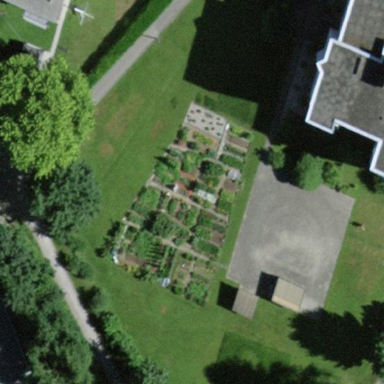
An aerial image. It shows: Garden that is leisure land.